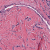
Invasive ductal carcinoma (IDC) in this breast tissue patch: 1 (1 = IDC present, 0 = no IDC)